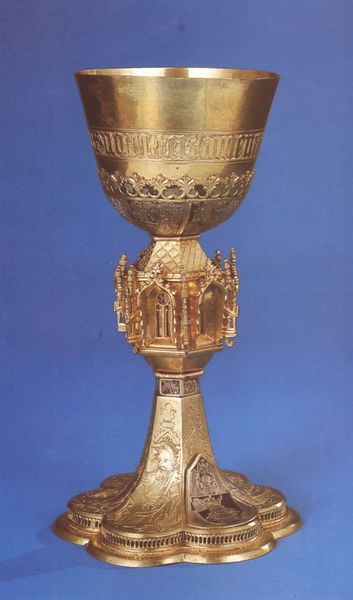
Titel: Gotischer Kelch aus der Kirche von Torna
Institution: Budapest, Ungarisches Nationalmuseum
Schlagwörter: blau, fuß, fenster, muster, gesichter, gesicht, kirche, gold, kelch, gotik, krug, schrift, wein, inschrift, verzierung, foto, becher, gefäß, wappen, kalotte, gotisch, abendmahl, pokal, filigran, verzierungen, mittelteil, gral, abendmal, eucharistie, abendmahlskelch, messkelch, 6, eucharistiekelch, wandlng